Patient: sex M, age 75
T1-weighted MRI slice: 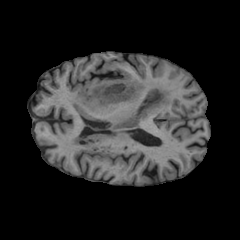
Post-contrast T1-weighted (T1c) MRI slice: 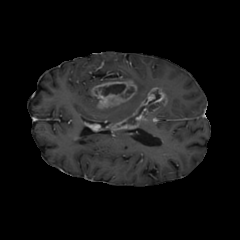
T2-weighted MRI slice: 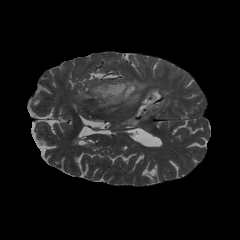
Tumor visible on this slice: yes
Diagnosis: Glioblastoma, IDH-wildtype
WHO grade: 4